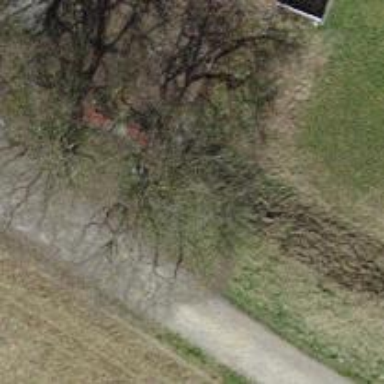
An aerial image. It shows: Brown bench.